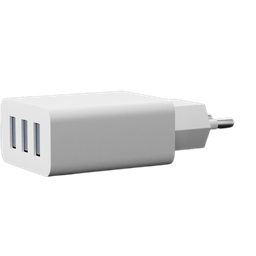
Label: electronics